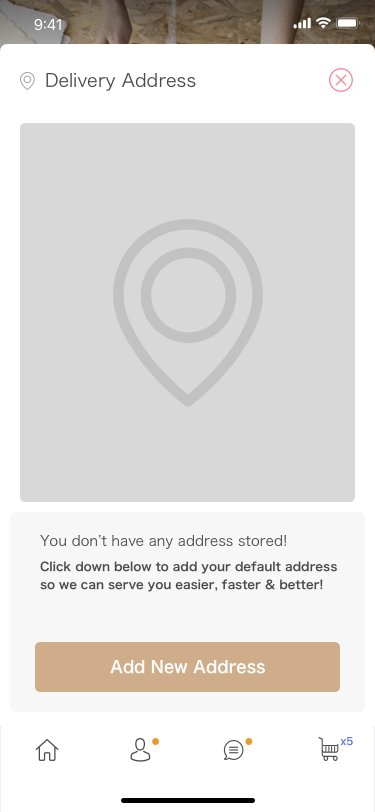
Text in this UI design:
Click down below to add your default address
so we can serve you easier, faster & better!
You don’t have any address stored!
Delivery Address